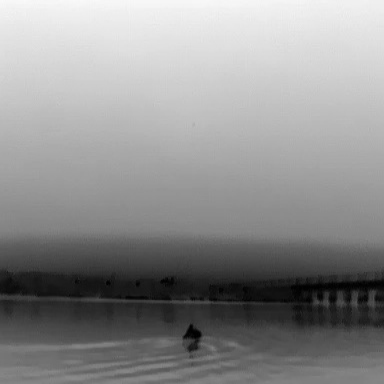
There is a canoe in the infrared image.